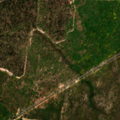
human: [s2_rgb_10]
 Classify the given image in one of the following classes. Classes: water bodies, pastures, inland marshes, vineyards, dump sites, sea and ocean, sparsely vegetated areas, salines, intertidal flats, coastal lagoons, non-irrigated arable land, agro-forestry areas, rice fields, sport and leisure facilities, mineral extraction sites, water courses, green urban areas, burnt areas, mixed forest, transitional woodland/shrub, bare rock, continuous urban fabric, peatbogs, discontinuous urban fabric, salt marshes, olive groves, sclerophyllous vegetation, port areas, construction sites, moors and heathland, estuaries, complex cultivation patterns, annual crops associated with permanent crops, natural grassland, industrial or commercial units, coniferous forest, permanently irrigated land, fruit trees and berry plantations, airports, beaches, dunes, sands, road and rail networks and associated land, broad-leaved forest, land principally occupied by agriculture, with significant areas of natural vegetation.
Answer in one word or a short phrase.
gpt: broad-leaved forest, coniferous forest, transitional woodland/shrub